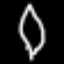
Label: leaf